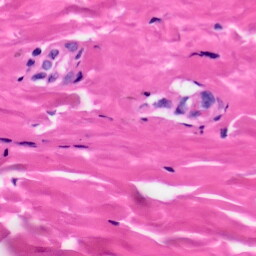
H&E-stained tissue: Skin